Field crop: tomato
Growth stage: 2
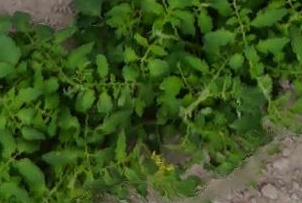
Species: tomato